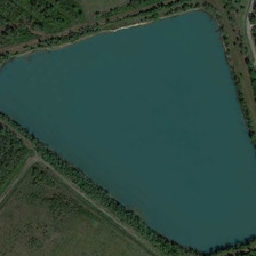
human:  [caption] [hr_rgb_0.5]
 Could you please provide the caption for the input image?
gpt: the trapezoidal pond with glaucous water .

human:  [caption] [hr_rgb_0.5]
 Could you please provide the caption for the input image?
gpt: There's a blue trapezoid pond surrounded by trees on the lawn.

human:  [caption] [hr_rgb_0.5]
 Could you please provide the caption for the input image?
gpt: There is a trapezoidal blue pond surrounded by trees on the grass.

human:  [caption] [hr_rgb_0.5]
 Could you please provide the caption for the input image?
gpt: The meadow has a trapezoidal blue pond surrounded by trees.

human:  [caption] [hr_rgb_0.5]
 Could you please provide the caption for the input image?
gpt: it is a quadrilateral pond surrounded by rows of trees and dirt roads .